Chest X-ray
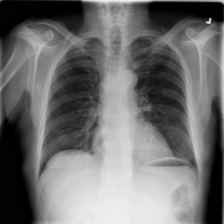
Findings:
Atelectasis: negative
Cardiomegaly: negative
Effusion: negative
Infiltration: negative
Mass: negative
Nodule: negative
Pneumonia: negative
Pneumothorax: negative
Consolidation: negative
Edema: negative
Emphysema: negative
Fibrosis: negative
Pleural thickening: negative
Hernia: negative